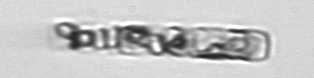
Label: Guinardia_delicatula_TAG_internal_parasite